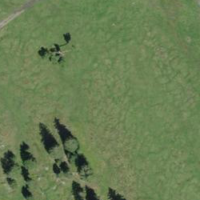
EUNIS habitat code: 23
Species observed at this site:
Petasites hybridus